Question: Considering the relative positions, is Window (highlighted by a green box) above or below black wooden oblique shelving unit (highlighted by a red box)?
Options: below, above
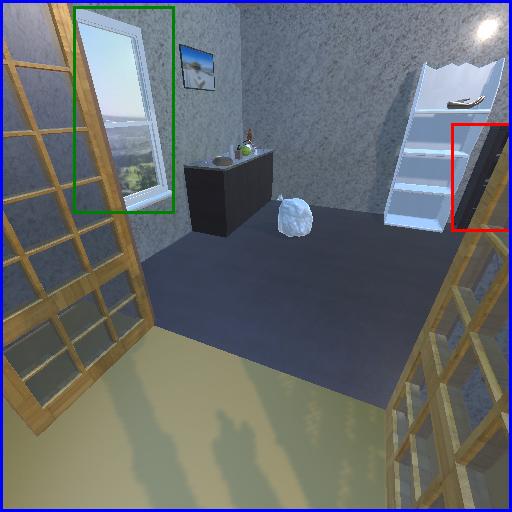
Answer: below